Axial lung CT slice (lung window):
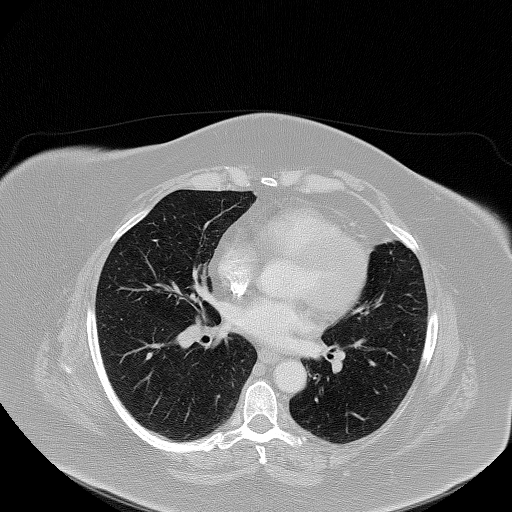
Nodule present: no